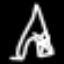
Label: The Eiffel Tower